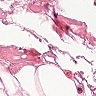
Metastatic tissue present: no